Interaction volume radius: 5 \u00c5
Interaction volume height: 25 \u00c5
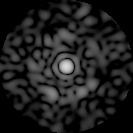
Disorder parameter: 0.8579